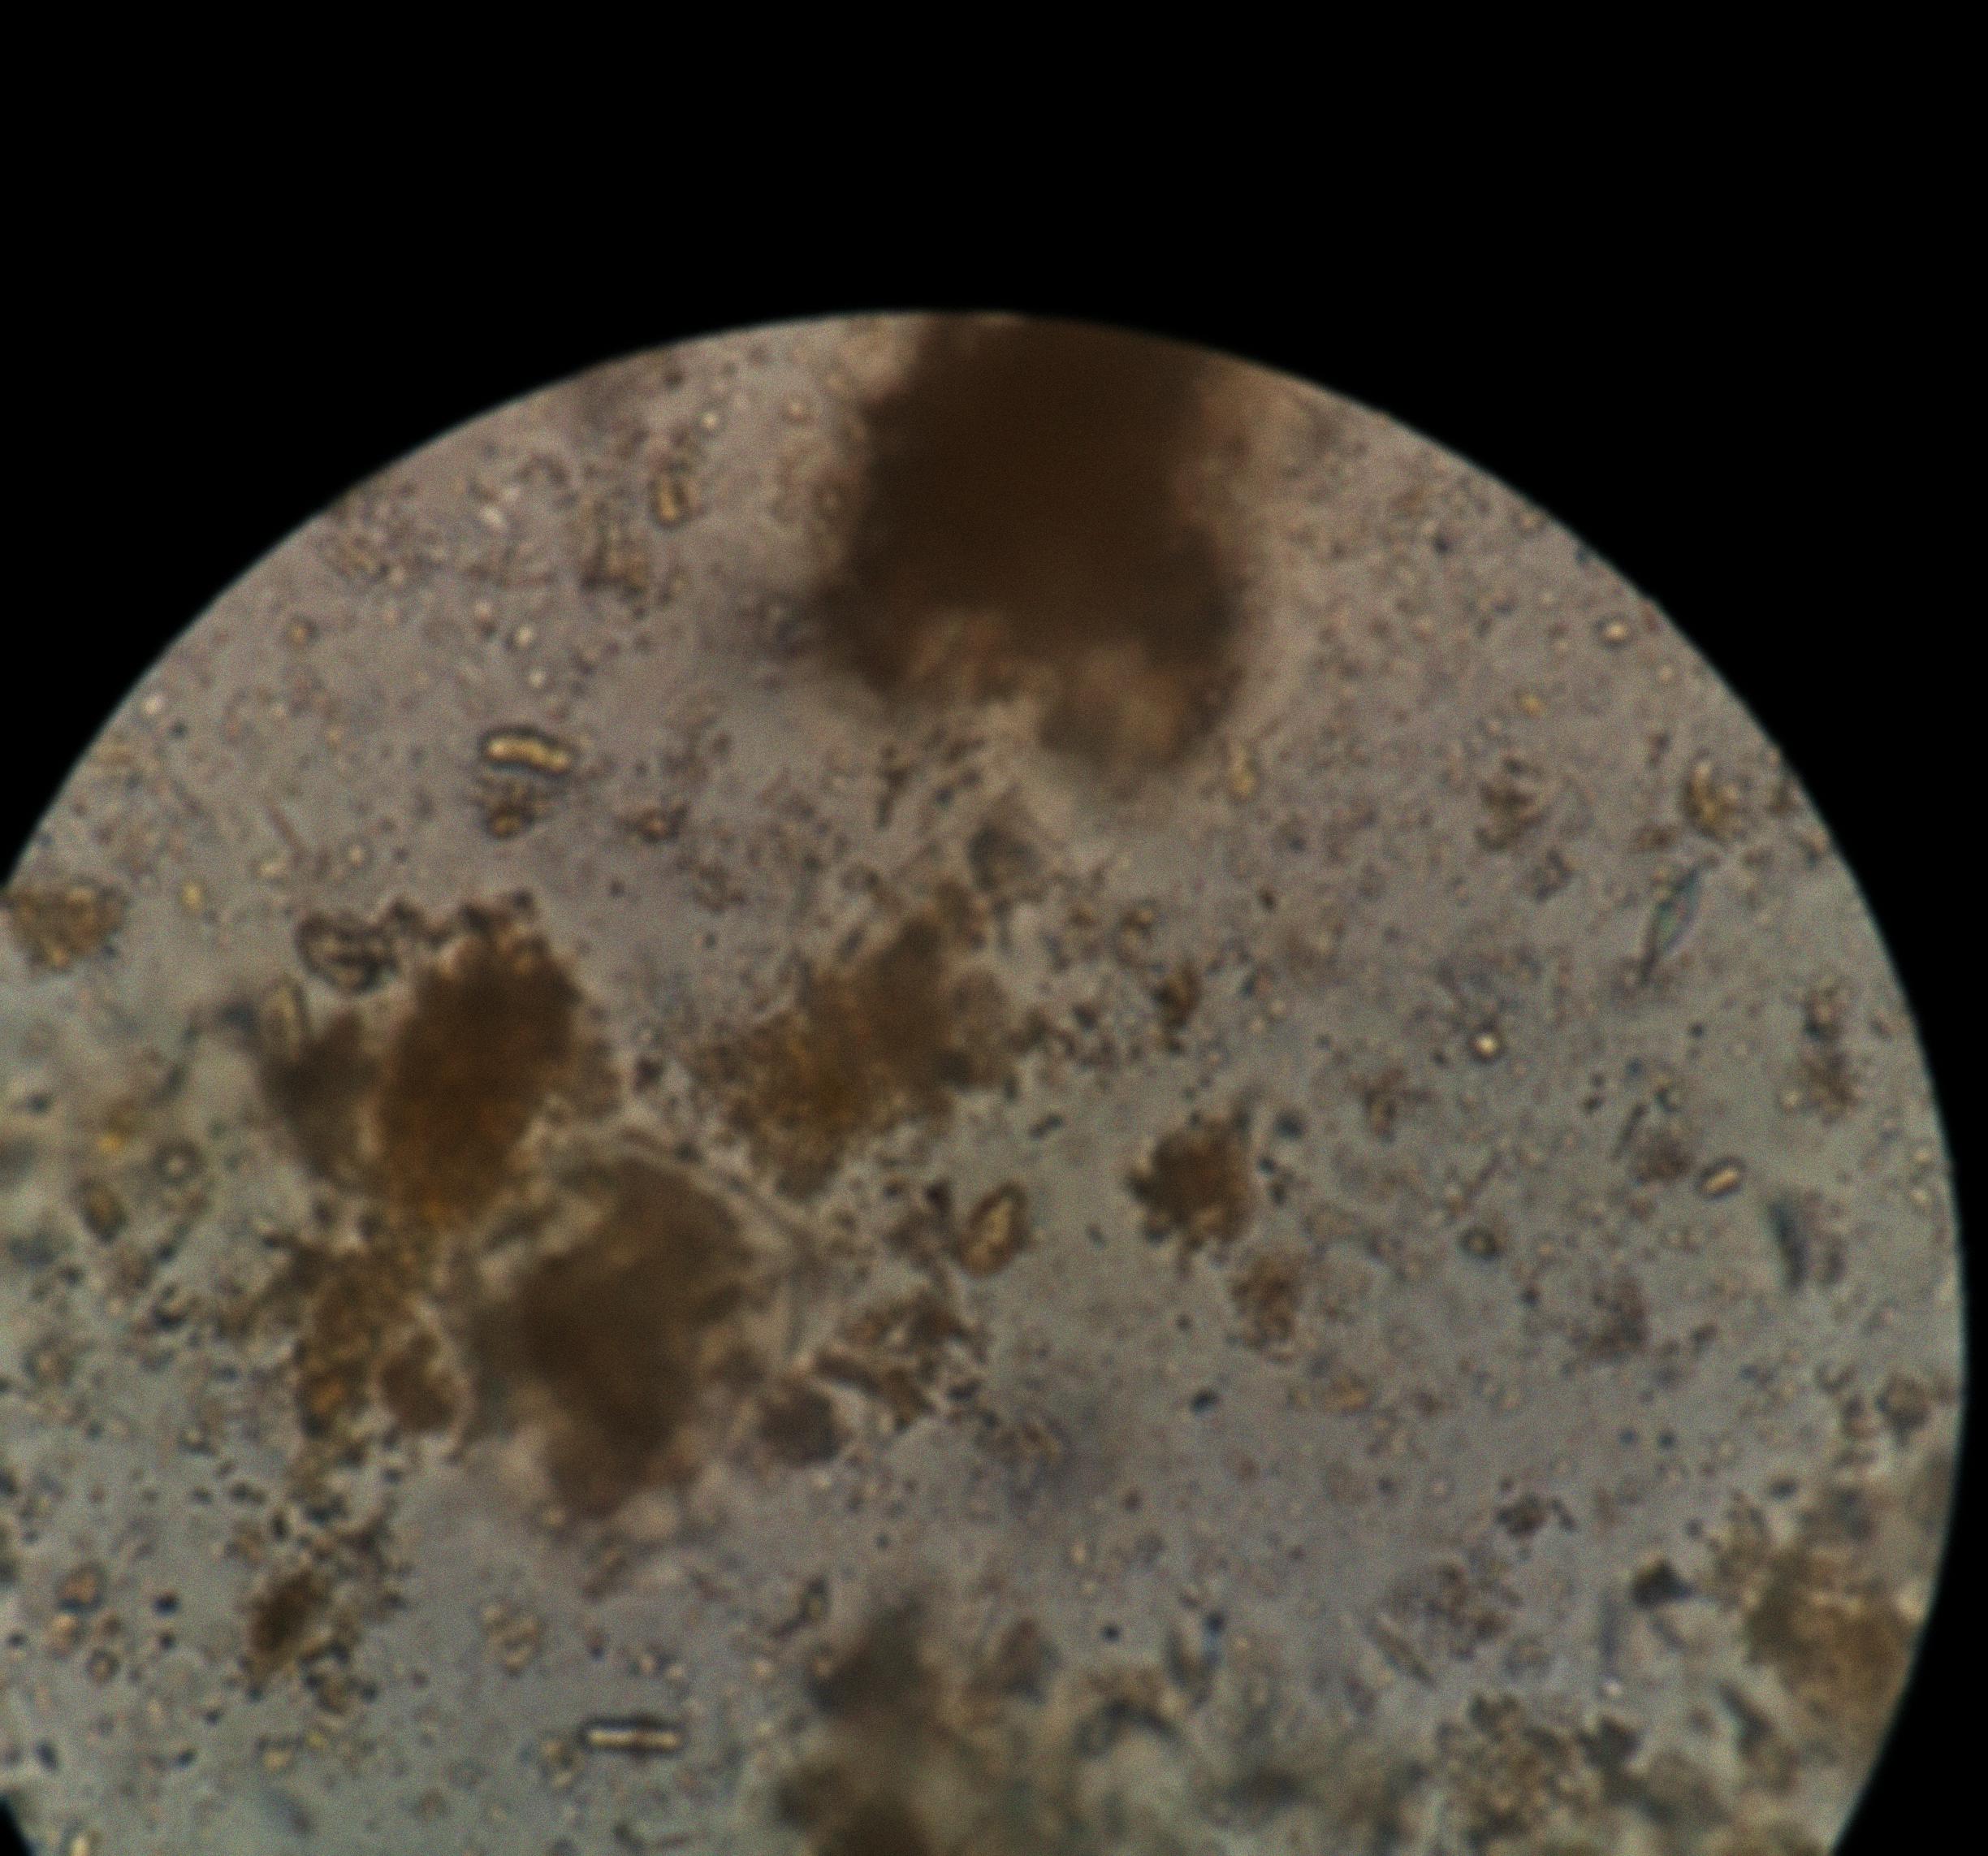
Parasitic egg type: Opisthorchis viverrine